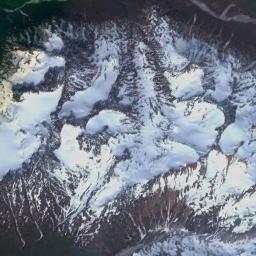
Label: snowberg